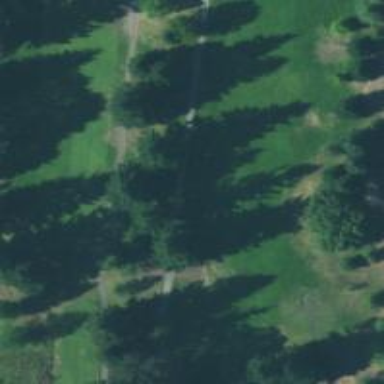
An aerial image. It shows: View of golf hole.